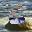
Label: 6